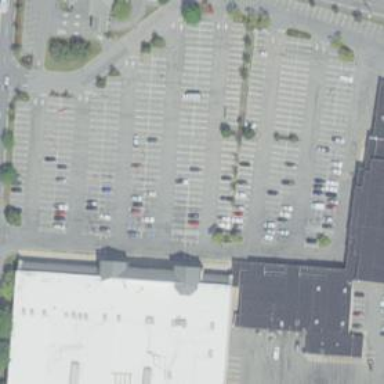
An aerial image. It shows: Parking space.